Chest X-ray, PA view. Patient: 62 years old, sex M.
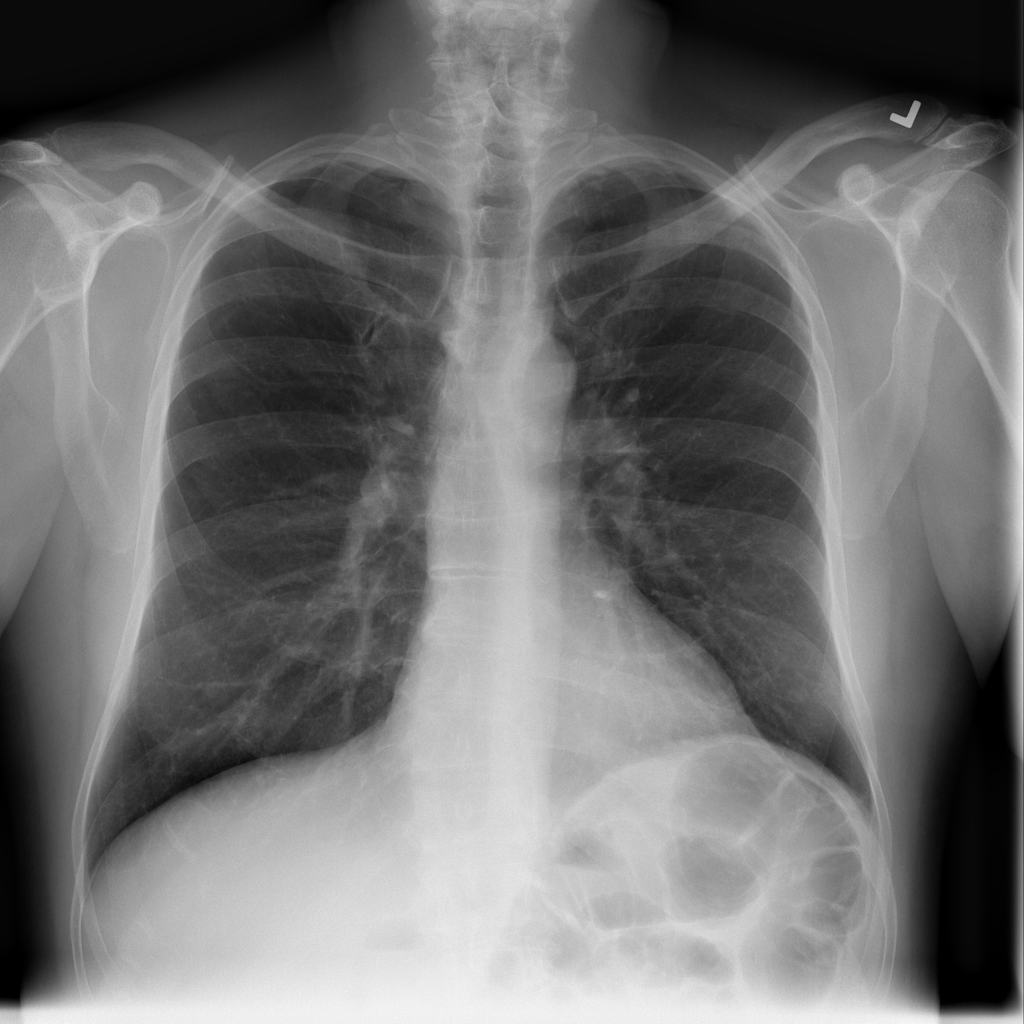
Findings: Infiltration